Question: I have a strange issue with my Django Apache Wsgi setup. I recently moved my site to a different server. Unfortunately now the encoding is somewhat messed up. When I run a command like this:
'barcode.generate_barcode("ean", "1341341234234")'
the resulting image will show some special character between every digit, typically for some endocing issue. I guess it is using two bytes instead of one to represent each char or something similar.

If I run the same setup with django comand. The resulting image is fine, no special characters added.
So I came to the conclusion this must be something with my apache2/mod_wsgi setup. But the versions are identical to my old setup, i.e. debian 6, apache2.2, mod_wsgi 3.3.2.
I would like to try a newer version of mod_wsgi but compilation fails.
Can anyone point me in the right direction to where this encoding error might have its cause? To my understanding the WSGI context somehow loads the entire python script with a wrong encoding, otherwise I cannot explain why a hardcoded string would turn out wrong on an image.
In Apache conf.d/charset:
'''
AddDefaultCharset UTF-8
'''
In my vhost additionally:
'''
AddDefaultCharset UTF-8
'''
In apache2/envvars:
'''
export LANG='en_US.UTF-8'
export LC_ALL='en_US.UTF-8'
'''
Envvars is used in apache runlevel script:
'''
if [ -z "$APACHE_ENVVARS" ] ; then
APACHE_ENVVARS=$APACHE_CONFDIR/envvars
fi
'''
I also tried to hardcode overwrite env vars in the runlevel script.
In my wsgi file:
'''
import sys
reload(sys)
sys.setdefaultencoding('utf-8')
'''
But nothing seems to help. My image is still generated with broken encoding.
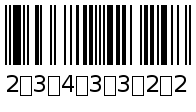
Answer: An upgrade of mod_wsgi to version 3.4.0 fixed it.